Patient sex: M
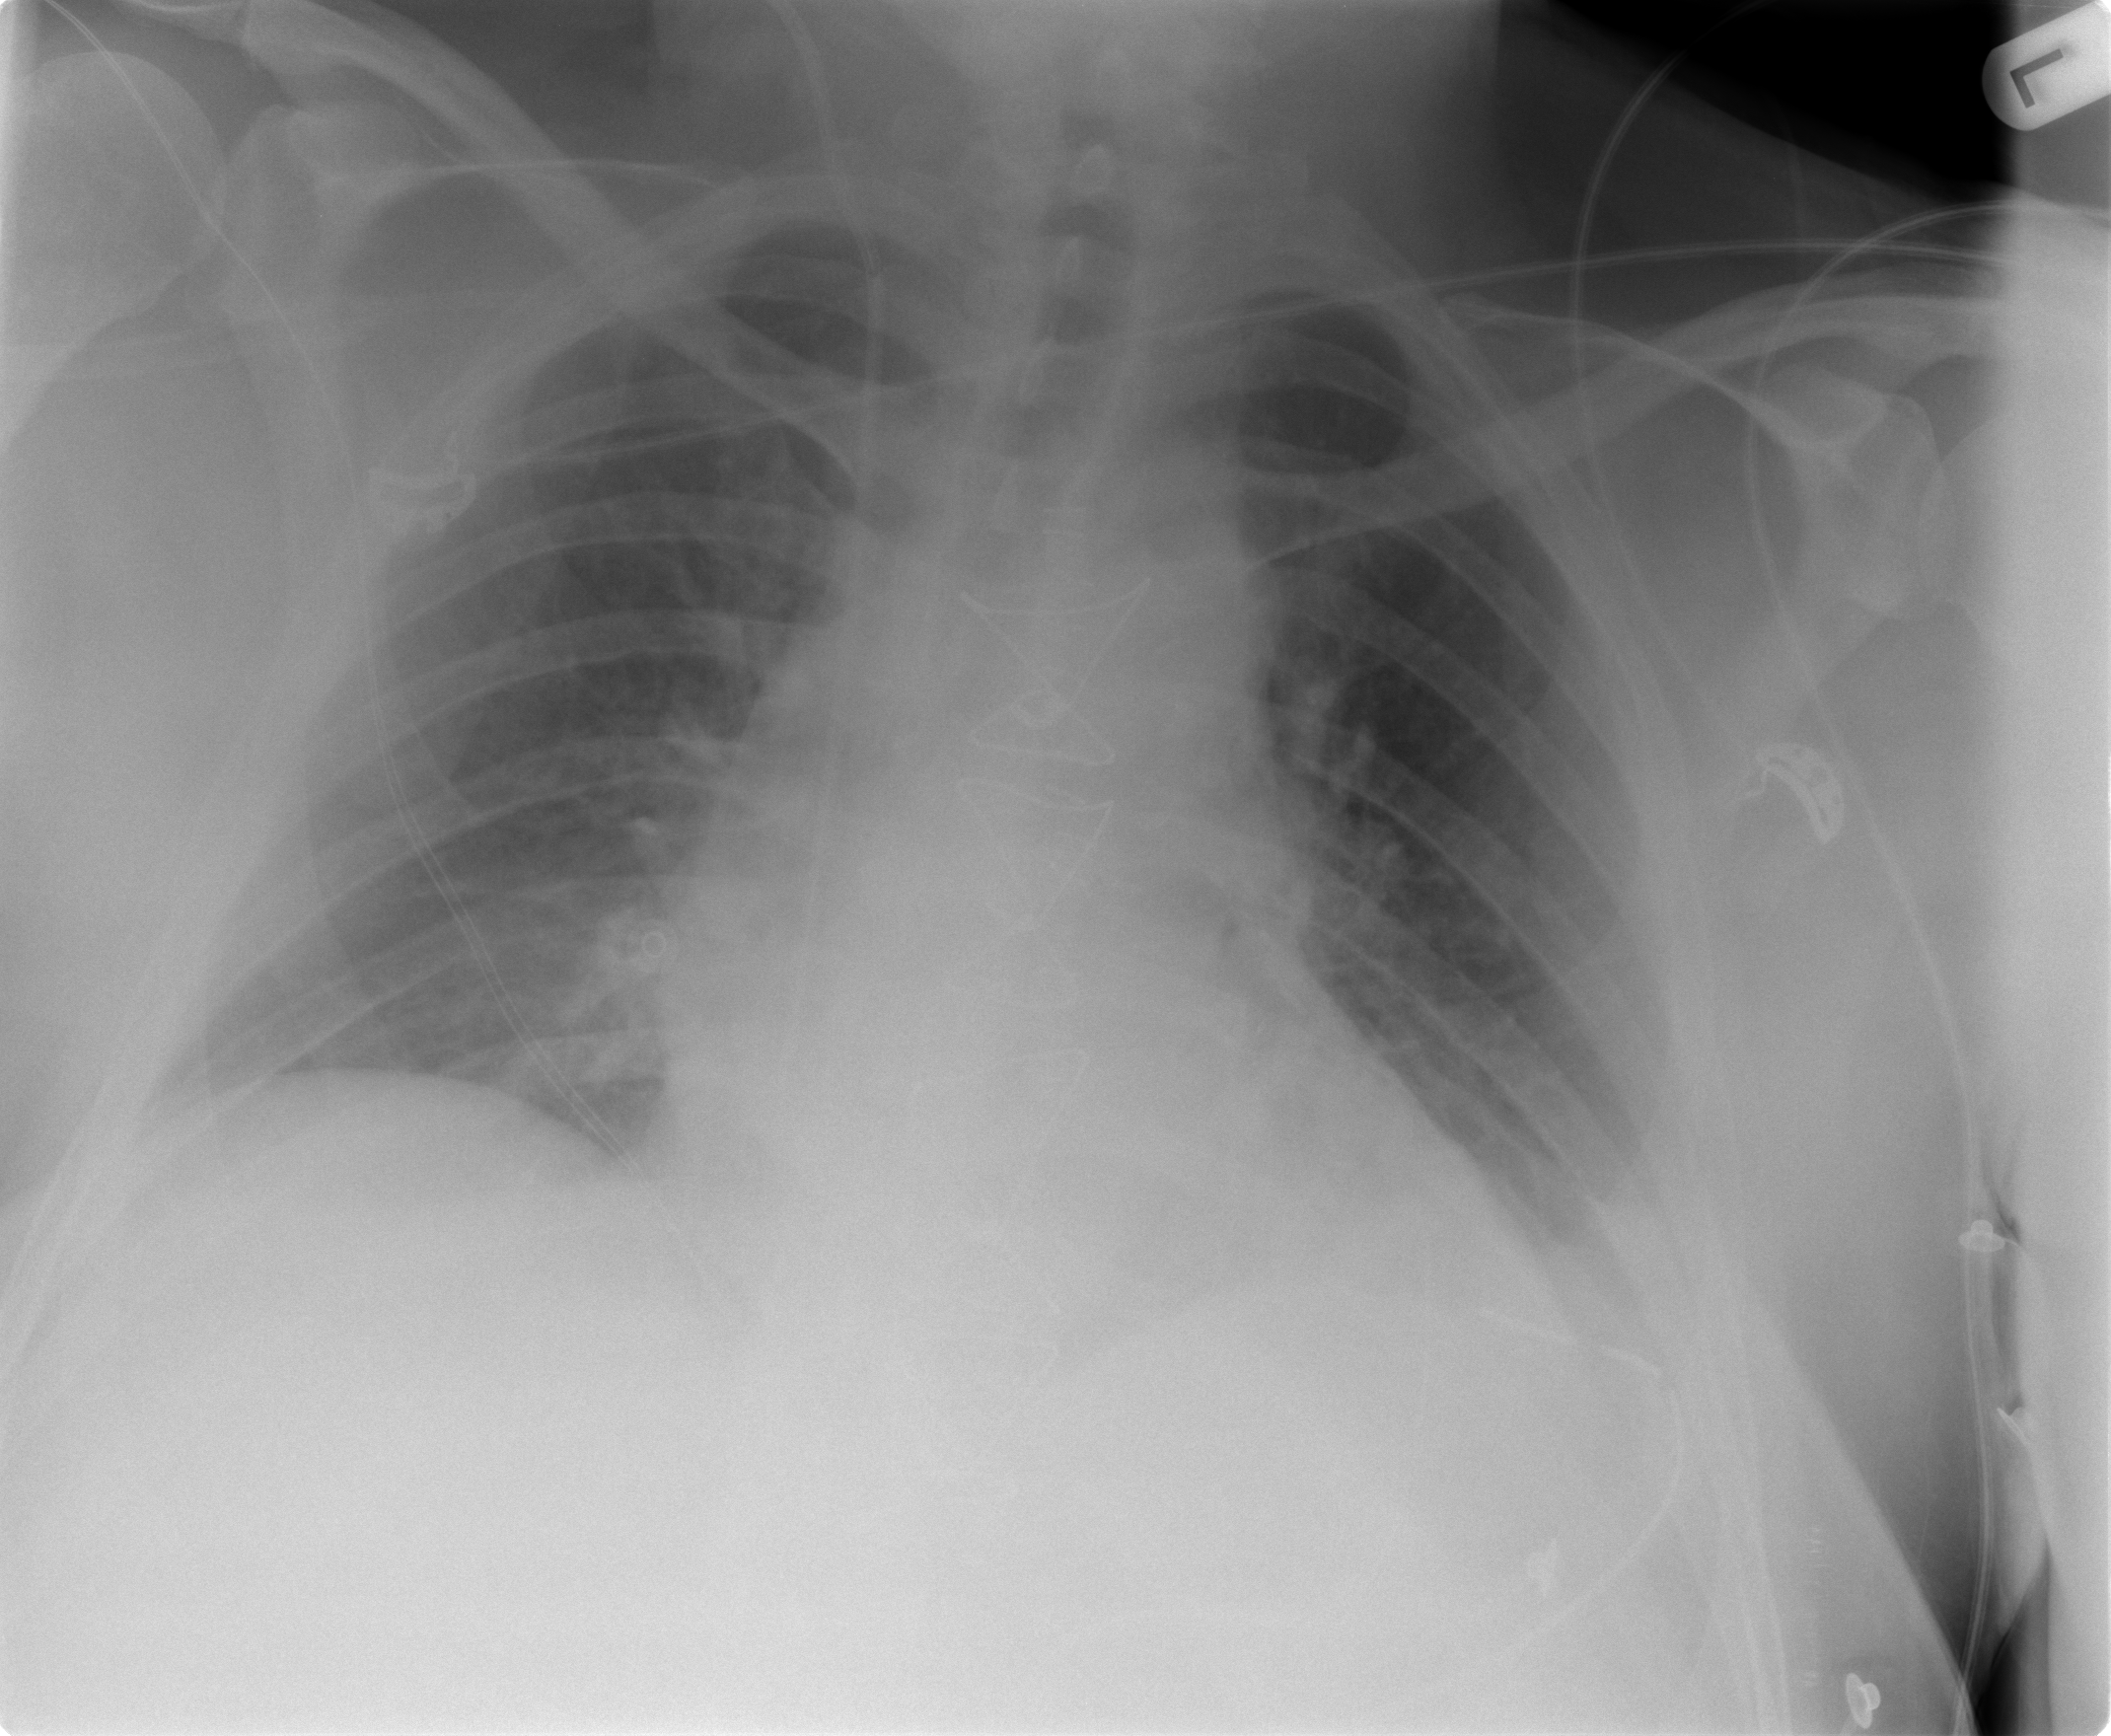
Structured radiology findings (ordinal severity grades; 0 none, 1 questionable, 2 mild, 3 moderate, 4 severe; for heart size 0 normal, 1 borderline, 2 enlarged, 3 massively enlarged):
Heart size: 0
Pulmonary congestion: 2
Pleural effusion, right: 0
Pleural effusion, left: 2
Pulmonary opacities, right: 0
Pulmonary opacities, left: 0
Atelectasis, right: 0
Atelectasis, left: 2